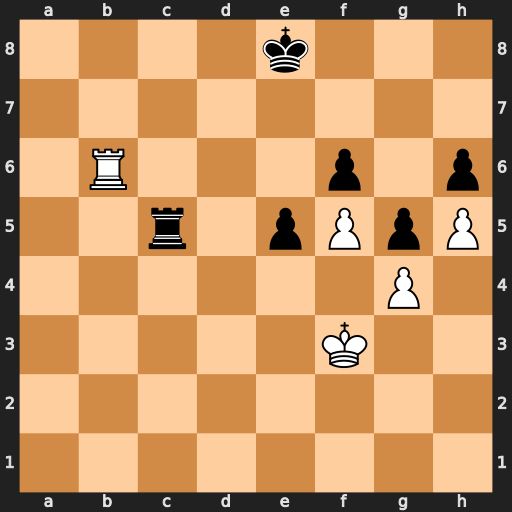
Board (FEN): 4k3/8/1R3p1p/2r1pPpP/6P1/5K2/8/8
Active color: w
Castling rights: -
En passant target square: -
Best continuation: Rxf6 Rc4 Rxh6 Rf4+ Kg3 e4 Rg6